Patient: sex M, age 69
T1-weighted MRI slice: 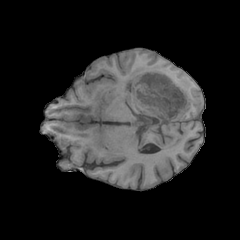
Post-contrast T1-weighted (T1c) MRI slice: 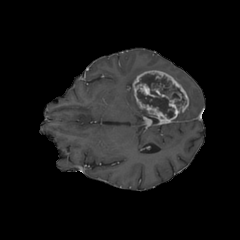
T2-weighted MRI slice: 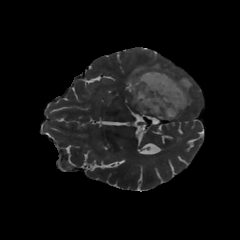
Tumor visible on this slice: yes
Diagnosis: Glioblastoma, IDH-wildtype
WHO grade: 4